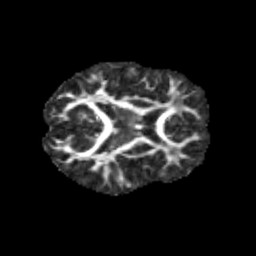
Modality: FA
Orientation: axial
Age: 10
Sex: male
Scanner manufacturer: siemens
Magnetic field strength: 3 T
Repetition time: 3.8 s
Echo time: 0.07 s